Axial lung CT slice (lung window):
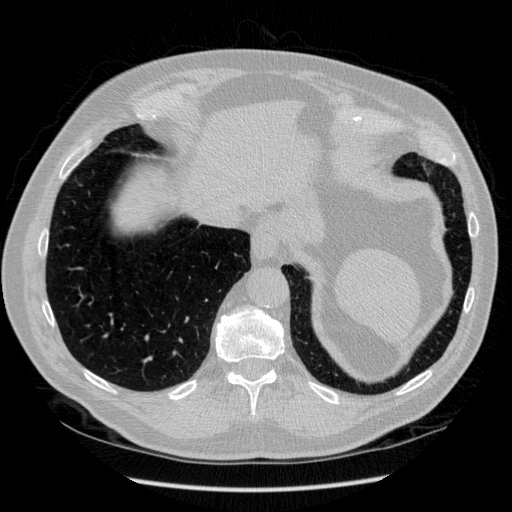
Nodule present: no